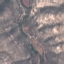
Label: HerbaceousVegetation